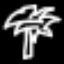
Label: palm tree